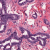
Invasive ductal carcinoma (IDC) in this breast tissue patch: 1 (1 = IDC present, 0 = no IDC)